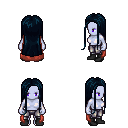
a pixel art fantasy rpg character, female body template, dark elf, purple skin, maroon cape, metal pants, raven extra-long hairstyle, black shoes, four views (front, back, left, right), 2x2 character sprite sheet, small pixel art, hard edges, no anti-aliasing